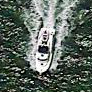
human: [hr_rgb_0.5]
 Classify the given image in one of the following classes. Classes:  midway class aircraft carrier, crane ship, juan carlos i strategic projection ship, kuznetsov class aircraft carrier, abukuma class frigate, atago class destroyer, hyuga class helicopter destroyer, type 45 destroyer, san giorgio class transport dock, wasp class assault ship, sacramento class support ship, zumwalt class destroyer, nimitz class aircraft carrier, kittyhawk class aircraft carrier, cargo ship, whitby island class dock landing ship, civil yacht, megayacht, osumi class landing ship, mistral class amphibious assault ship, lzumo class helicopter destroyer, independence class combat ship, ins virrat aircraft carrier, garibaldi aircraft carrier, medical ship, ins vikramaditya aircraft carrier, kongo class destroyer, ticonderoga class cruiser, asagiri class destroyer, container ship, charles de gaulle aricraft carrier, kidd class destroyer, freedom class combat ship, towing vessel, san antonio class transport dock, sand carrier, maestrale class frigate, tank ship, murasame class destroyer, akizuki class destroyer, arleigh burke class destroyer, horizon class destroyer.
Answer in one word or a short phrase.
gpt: Civil yacht